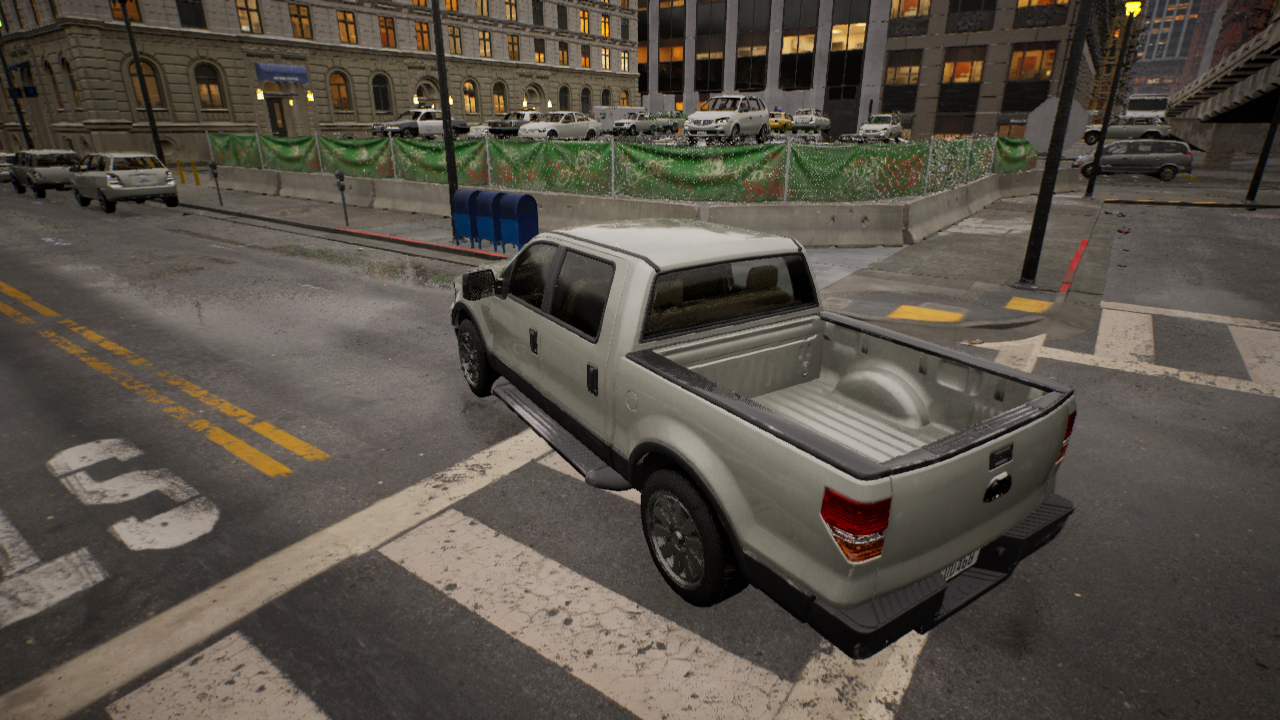
Venue: intersection
Lighting: golden hour
Vehicle rig: pickup